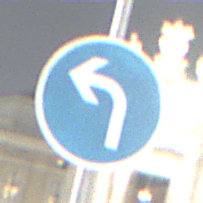
Verkehrszeichen: VorgeschriebeneFahrtrichtungLinks
Umgebung: Outdoor, Urban
Tageszeit: Night
Wetter: PartlyCloudy
Licht: Artificial
Jahreszeit: NotSpecified
Kontrast: HighContrast